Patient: sex M, age 80
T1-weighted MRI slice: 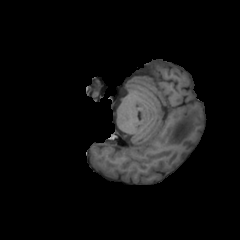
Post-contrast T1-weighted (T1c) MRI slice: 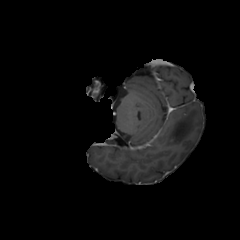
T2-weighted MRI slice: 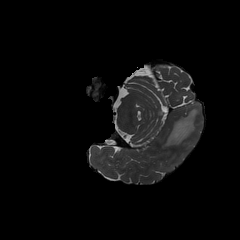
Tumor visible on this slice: yes
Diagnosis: Glioblastoma, IDH-wildtype
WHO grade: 4